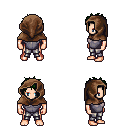
a pixel art fantasy rpg character, male body template, human, light skin, steel chest armor, metal pants, green bedhead hairstyle, cloth hood, four views (front, back, left, right), 2x2 character sprite sheet, small pixel art, hard edges, no anti-aliasing